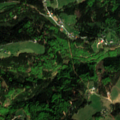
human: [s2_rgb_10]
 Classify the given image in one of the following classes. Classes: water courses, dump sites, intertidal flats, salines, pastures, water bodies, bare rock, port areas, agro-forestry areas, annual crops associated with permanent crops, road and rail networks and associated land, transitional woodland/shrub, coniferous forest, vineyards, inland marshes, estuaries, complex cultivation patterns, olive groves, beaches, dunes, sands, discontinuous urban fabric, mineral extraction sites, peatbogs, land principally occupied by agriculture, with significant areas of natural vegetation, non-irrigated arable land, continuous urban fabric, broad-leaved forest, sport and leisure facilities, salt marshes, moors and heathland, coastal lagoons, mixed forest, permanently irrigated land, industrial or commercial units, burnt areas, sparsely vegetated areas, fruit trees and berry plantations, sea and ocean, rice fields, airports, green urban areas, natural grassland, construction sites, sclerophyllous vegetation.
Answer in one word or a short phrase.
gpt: pastures, broad-leaved forest, mixed forest